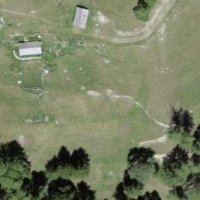
EUNIS habitat code: 45
Species observed at this site:
Lolium perenne
Phoenicurus ochruros
Aglais urticae
Rupicapra rupicapra
Arcyptera fusca